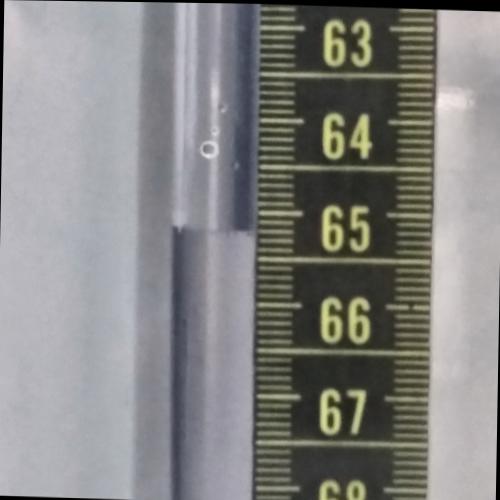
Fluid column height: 65.2 cm